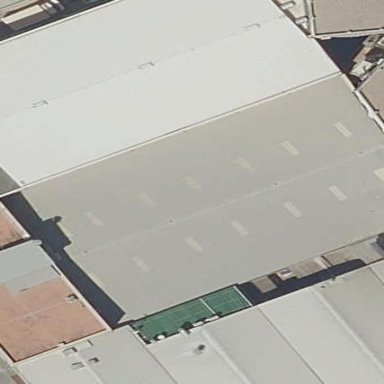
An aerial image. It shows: Industrial building.